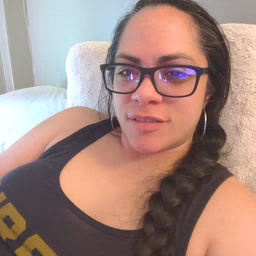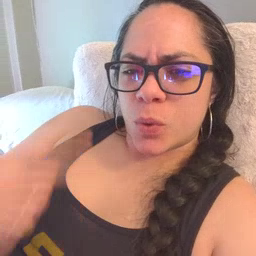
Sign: who